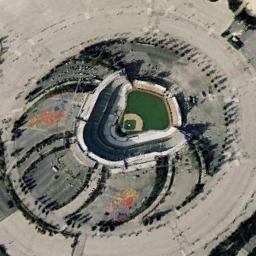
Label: stadium